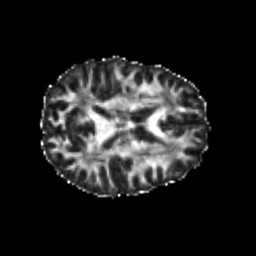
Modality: FA
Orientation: axial
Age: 24
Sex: female
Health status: healthy
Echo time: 0.074 s